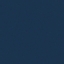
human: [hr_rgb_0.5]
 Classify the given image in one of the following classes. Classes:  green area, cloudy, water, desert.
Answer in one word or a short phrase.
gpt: water